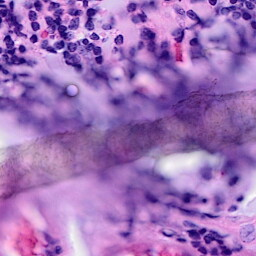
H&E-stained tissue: Breast